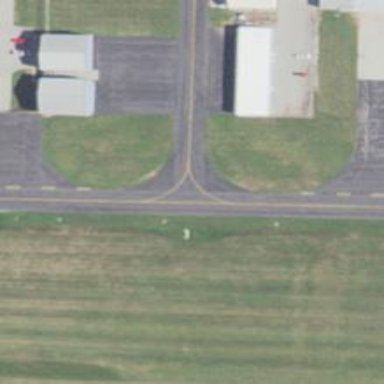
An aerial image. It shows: Image of taxiway at airport.